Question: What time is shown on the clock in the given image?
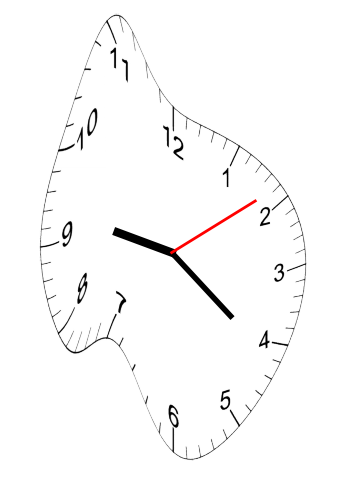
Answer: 09:21:09